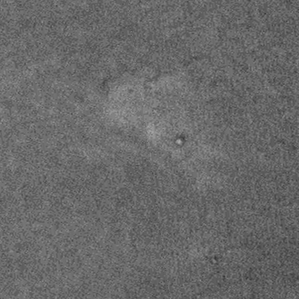
Label: frost